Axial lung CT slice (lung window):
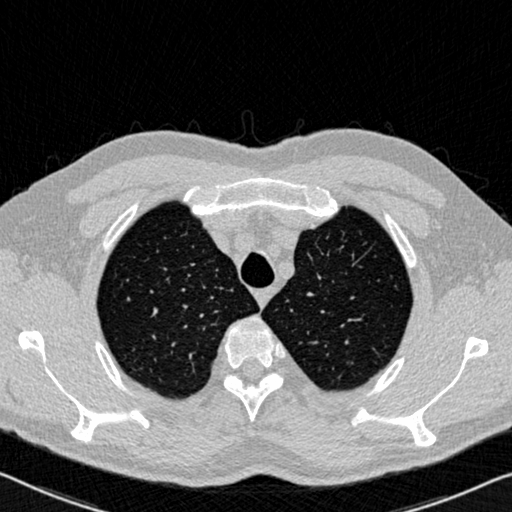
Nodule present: no